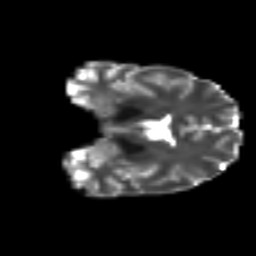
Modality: T2w
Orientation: coronal
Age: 34
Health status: ill
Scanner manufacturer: philips
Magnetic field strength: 3 T
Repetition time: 9 s
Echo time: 0.127 s